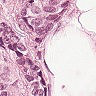
Metastatic tissue present: yes